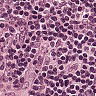
Metastatic tissue present: no